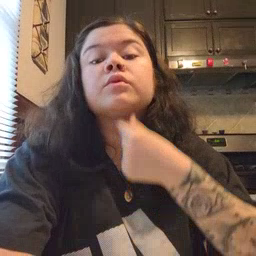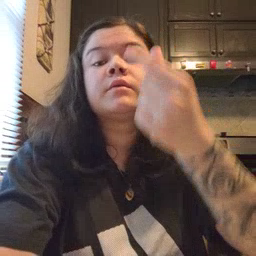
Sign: giraffe